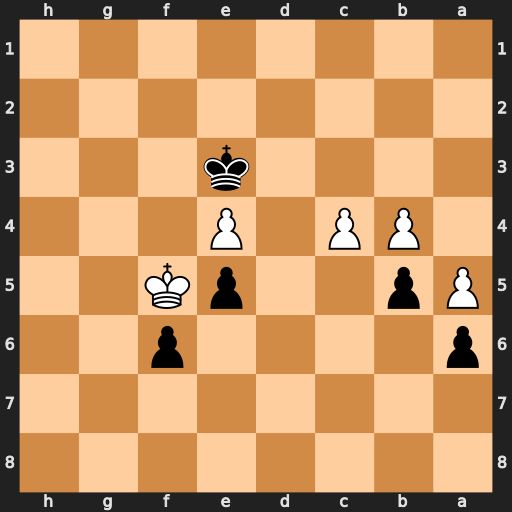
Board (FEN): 8/8/p4p2/Pp2pK2/1PP1P3/4k3/8/8
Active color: b
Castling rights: -
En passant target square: -
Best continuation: bxc4 b5 axb5 a6 c3 a7 c2 a8=Q c1=Q